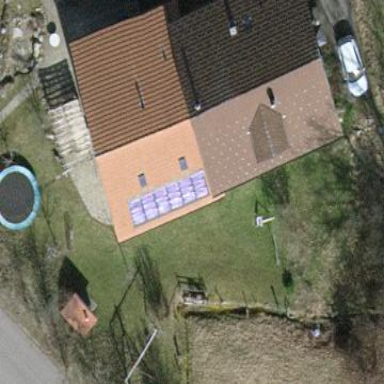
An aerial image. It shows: Terrace building.